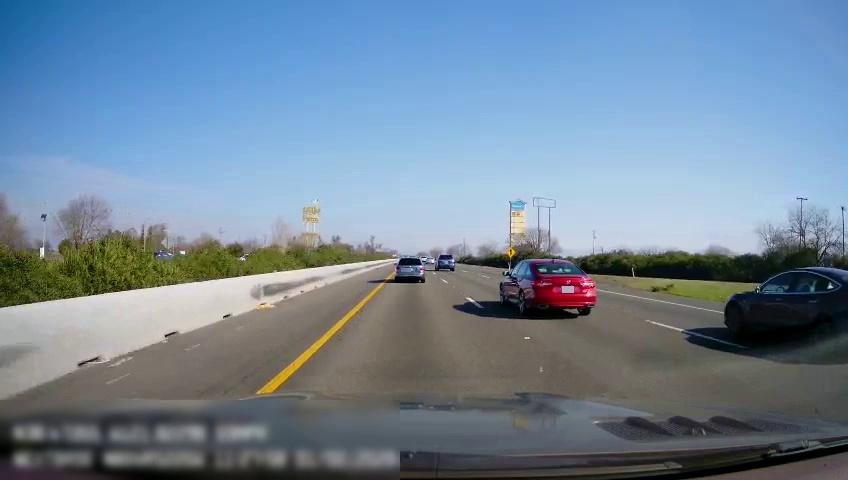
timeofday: Day
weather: Sunny
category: Drivable Space
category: Vehicles | SUV
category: Vehicles | Car
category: Vehicles | SUV
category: Vehicles | Car
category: Lanes | Current Lane
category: Lanes | Current Lane
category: Lanes | Alternate Lane
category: Lanes | Alternate Lane
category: Traffic | Signs